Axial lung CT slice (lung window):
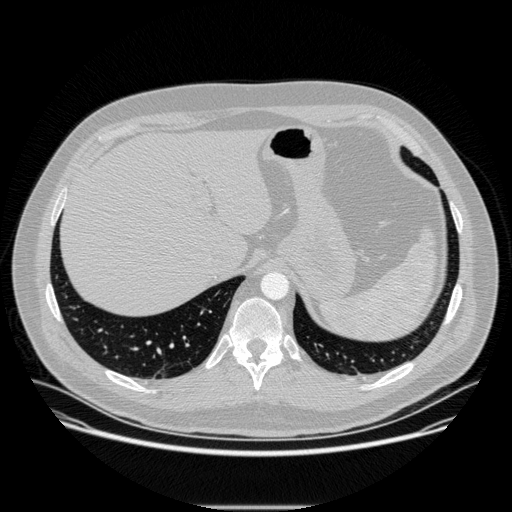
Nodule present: no